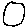
Label: circle